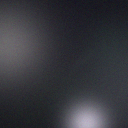
Screen state: off